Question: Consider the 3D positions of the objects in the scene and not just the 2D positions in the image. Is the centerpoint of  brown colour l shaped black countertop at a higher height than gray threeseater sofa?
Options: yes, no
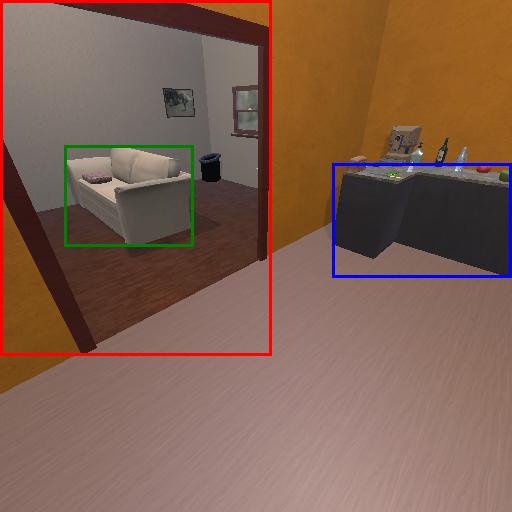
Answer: yes